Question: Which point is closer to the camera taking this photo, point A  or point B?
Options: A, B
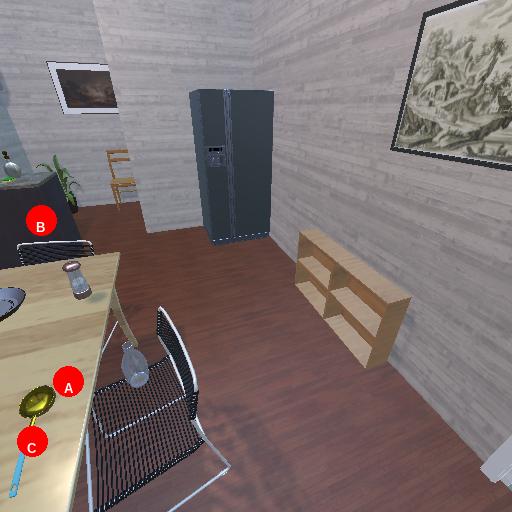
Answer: A